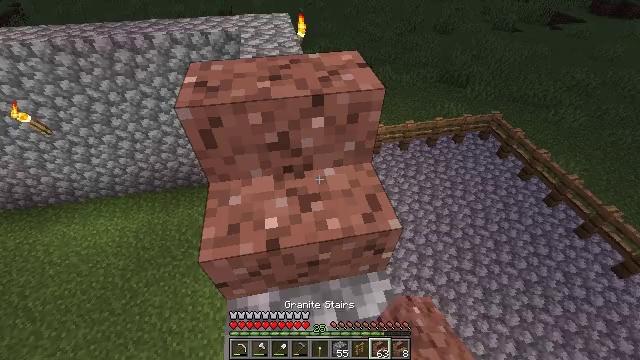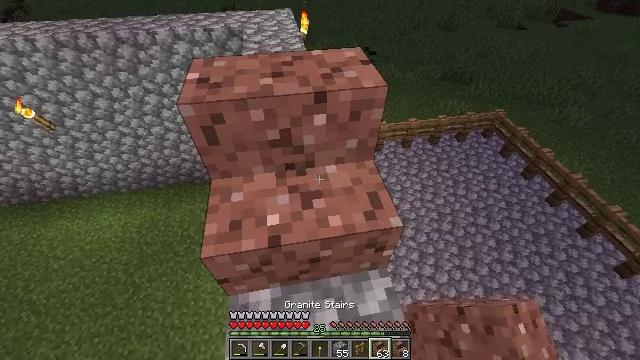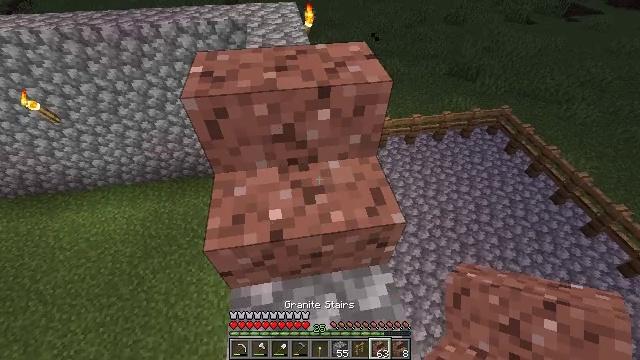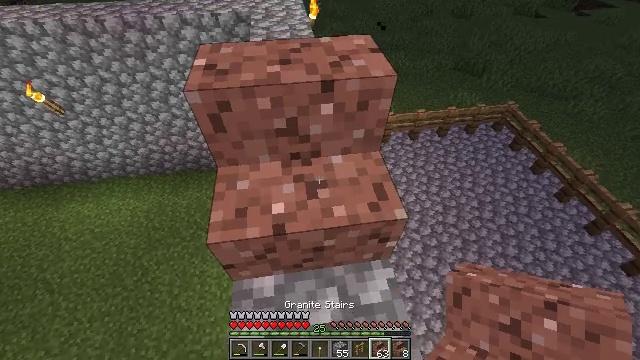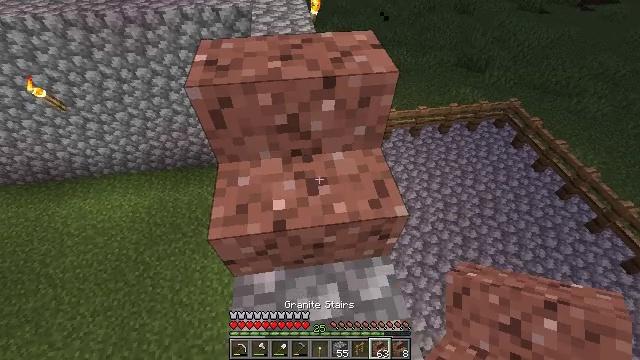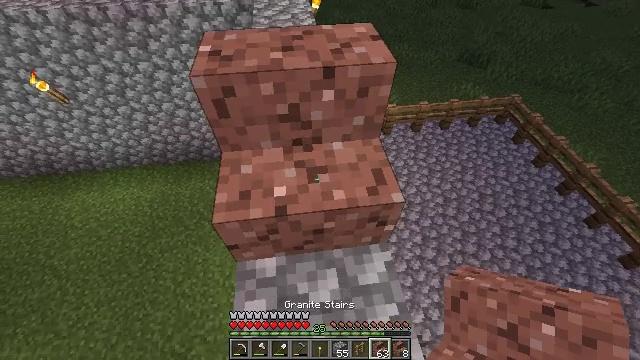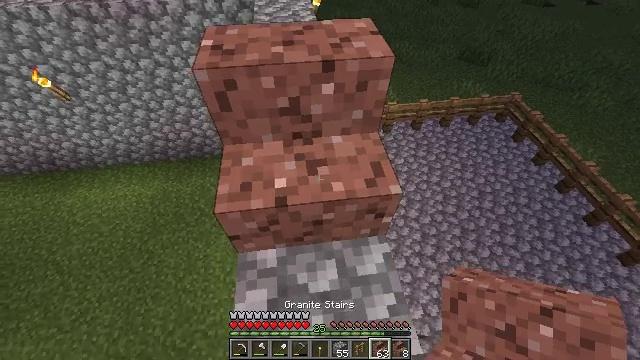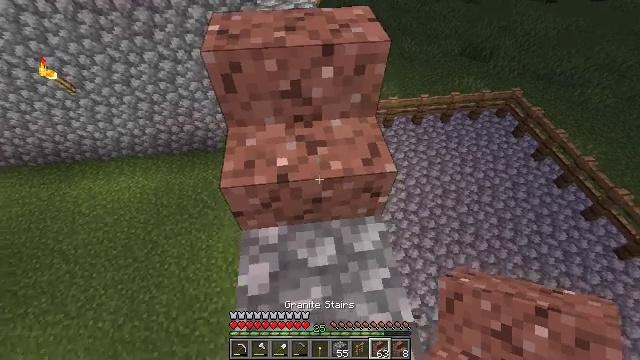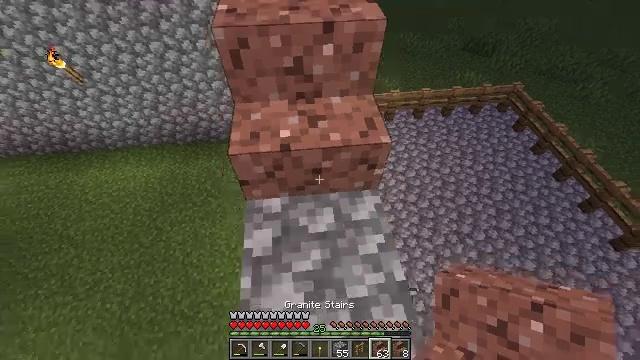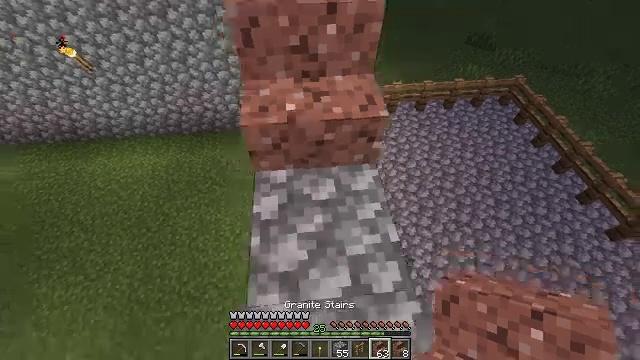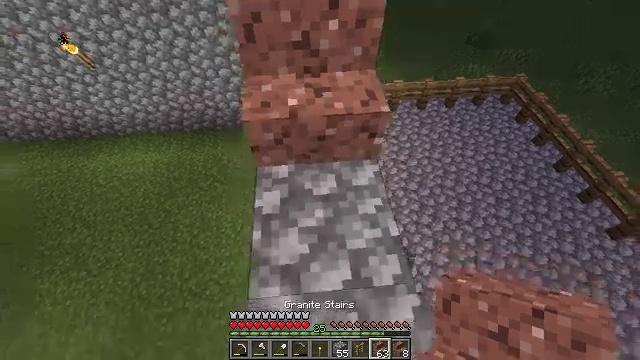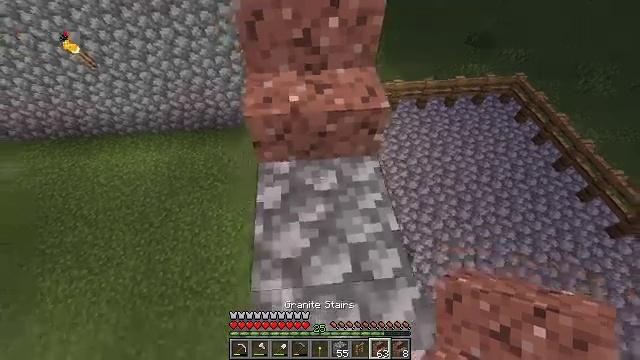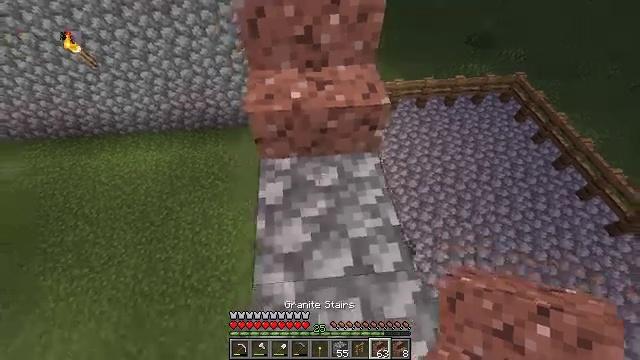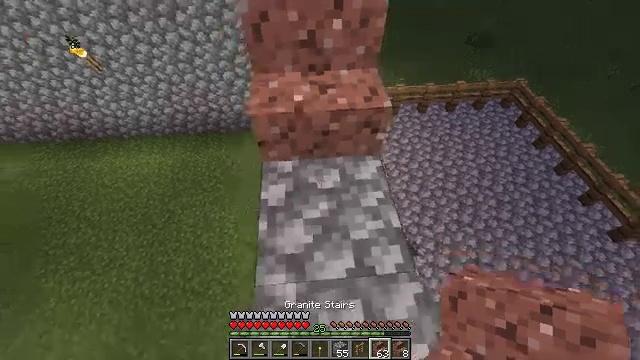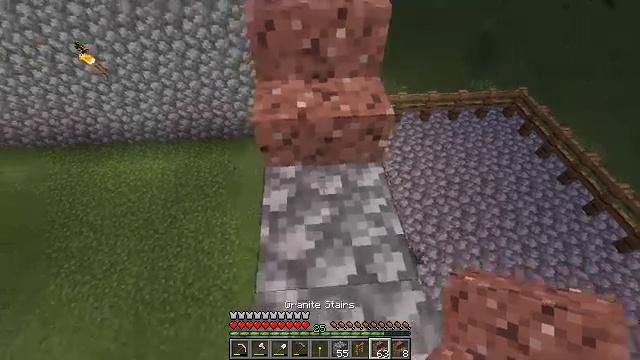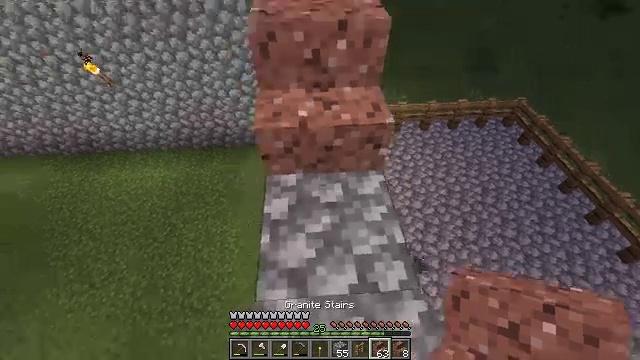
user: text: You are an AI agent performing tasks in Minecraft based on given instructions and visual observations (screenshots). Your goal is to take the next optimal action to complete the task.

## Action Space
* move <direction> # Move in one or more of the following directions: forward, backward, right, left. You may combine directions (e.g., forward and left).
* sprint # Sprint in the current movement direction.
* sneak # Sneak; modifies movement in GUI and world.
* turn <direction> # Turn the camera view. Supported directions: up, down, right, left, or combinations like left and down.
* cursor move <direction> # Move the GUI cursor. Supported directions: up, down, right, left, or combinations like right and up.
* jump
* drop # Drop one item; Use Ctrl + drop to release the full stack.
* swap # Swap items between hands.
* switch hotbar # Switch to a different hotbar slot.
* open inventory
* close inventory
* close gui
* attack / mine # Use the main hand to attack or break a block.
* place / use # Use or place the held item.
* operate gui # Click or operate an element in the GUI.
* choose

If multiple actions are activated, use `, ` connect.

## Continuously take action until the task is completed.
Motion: motion action
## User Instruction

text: Break the granite stairs to recycle them.
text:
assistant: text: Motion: no_op
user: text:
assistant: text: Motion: turn down
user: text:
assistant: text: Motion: turn down
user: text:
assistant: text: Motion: no_op
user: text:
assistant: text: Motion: move back
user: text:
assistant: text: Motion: move back
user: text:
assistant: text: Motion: move back
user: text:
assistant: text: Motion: move back
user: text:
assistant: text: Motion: no_op
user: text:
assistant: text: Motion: no_op
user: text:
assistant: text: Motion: no_op
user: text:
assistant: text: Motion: no_op
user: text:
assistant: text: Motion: turn up
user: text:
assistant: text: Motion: turn up
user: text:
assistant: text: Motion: turn up
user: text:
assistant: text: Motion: turn up
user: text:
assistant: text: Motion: no_op
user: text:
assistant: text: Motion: no_op
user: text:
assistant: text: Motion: no_op
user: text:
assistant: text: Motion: no_op
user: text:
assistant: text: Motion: no_op
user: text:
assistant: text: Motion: no_op
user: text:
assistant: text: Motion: no_op
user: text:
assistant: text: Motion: no_op
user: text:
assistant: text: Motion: no_op
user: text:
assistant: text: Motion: turn up
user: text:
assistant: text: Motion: turn up
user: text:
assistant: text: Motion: turn up
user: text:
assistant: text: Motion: turn up
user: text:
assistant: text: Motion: turn up